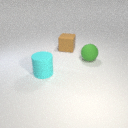
large cyan rubber cylinder to the left of large brown rubber cube